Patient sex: M
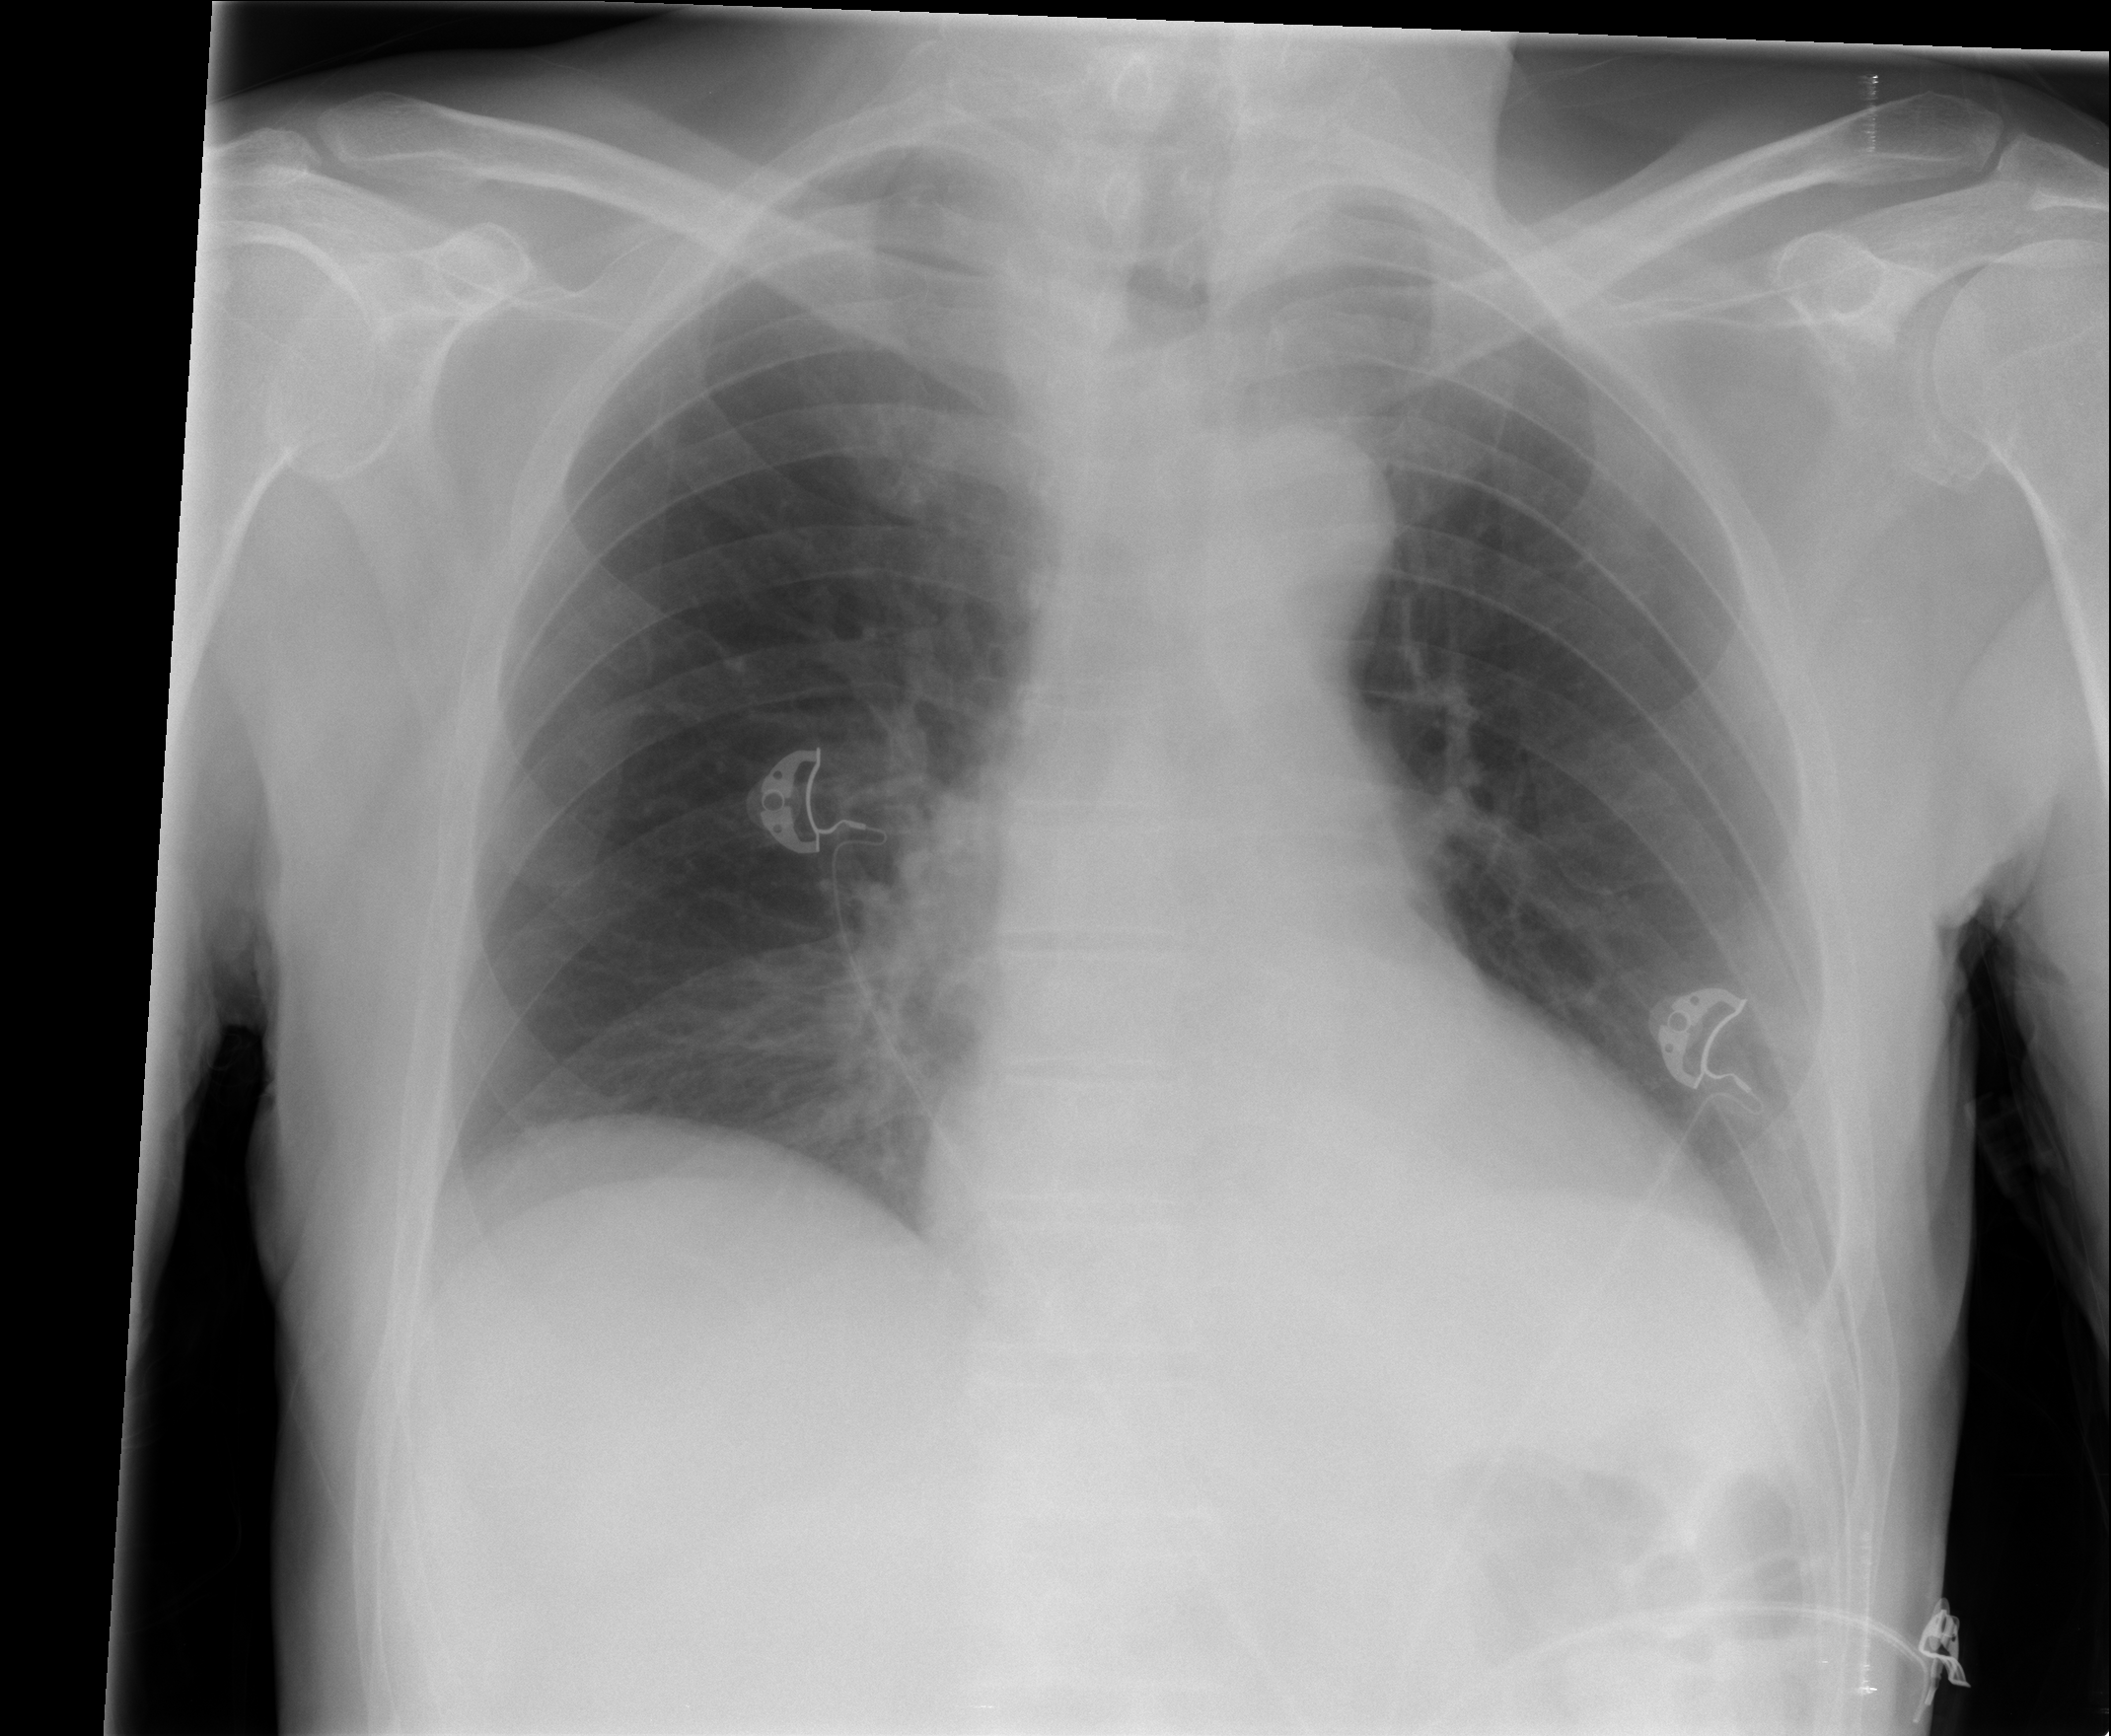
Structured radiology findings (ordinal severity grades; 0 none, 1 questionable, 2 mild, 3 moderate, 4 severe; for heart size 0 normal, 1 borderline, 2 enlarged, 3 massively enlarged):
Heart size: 1
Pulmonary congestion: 0
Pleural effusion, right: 0
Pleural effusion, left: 2
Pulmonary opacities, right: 0
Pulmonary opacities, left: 0
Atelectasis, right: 0
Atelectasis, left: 0